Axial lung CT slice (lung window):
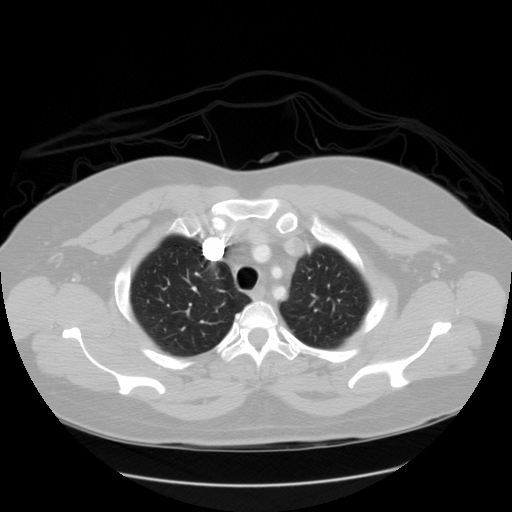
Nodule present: no